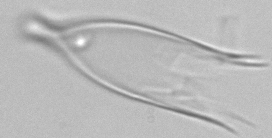
Label: Favella